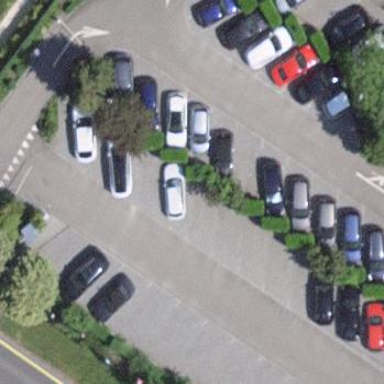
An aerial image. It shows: Parking area with surface.